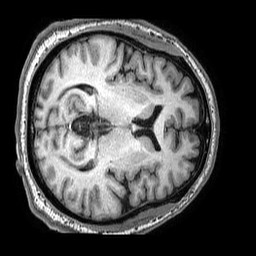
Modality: T1w
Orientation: axial
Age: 59
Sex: male
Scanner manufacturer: philips
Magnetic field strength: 3 T
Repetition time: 0.006767 s
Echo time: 0.003084 s